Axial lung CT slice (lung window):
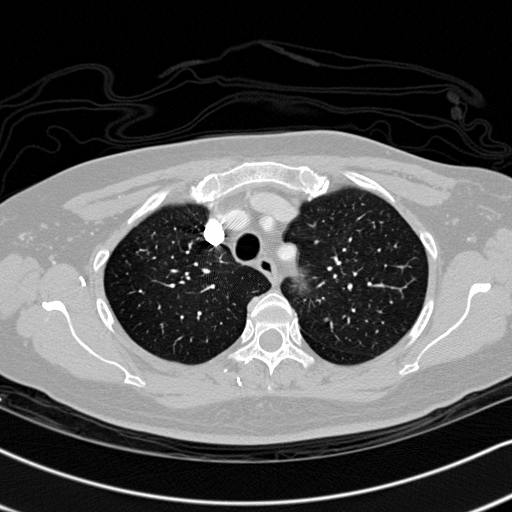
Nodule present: no